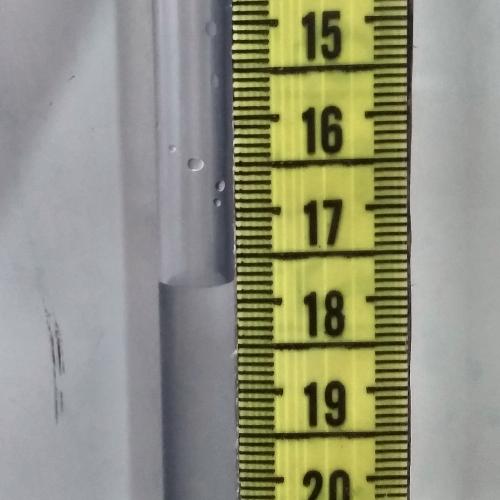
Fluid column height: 17.8 cm